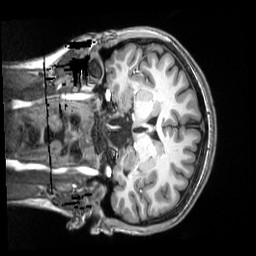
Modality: T1w
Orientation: coronal
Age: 26
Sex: female